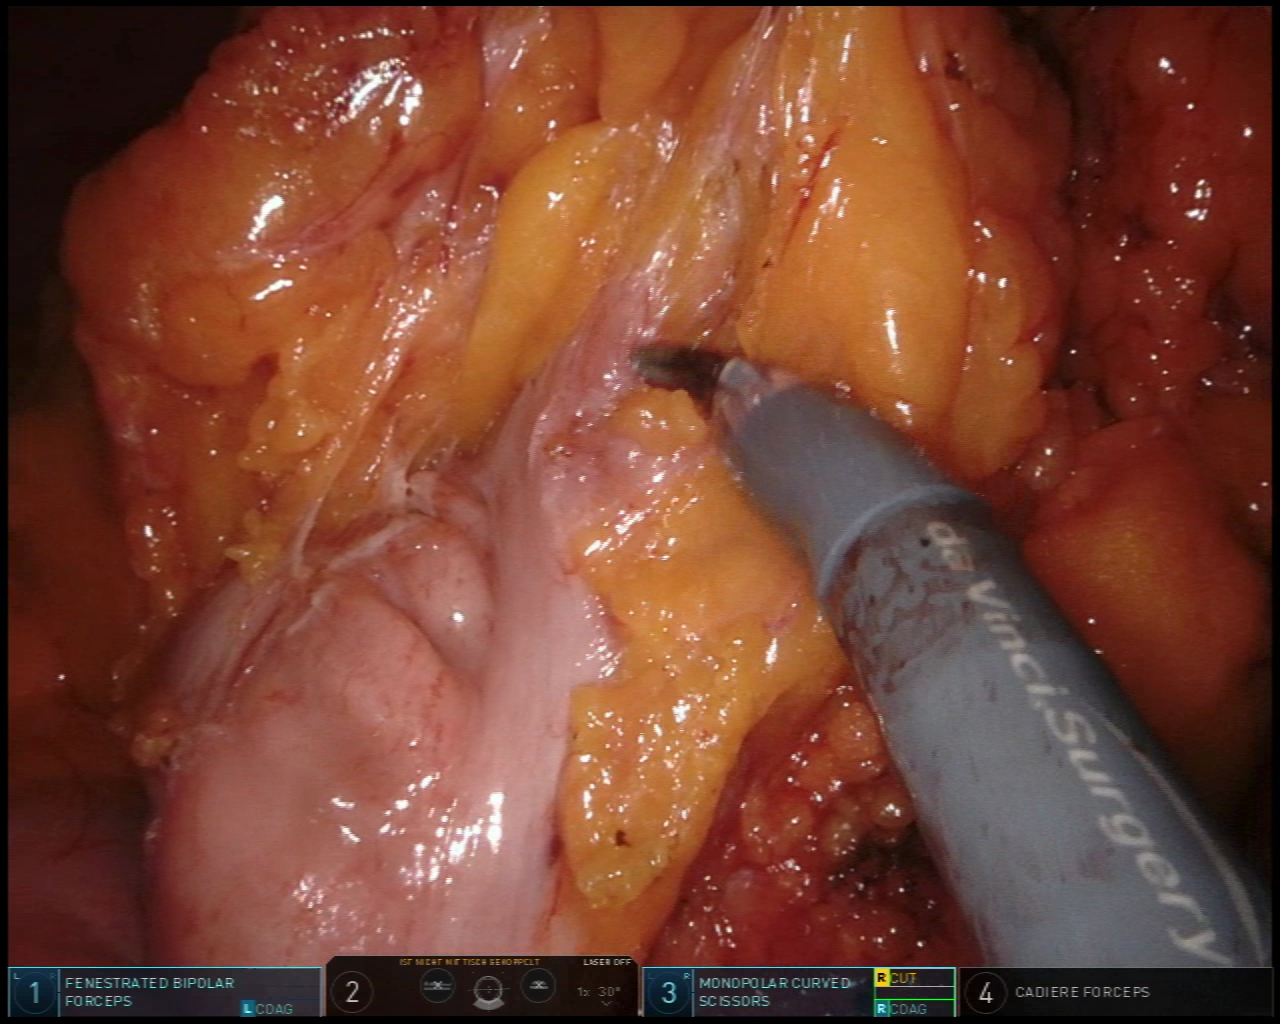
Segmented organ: colon
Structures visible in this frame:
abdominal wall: no
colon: yes
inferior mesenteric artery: no
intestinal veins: no
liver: no
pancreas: no
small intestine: no
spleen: no
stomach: no
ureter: no
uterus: no
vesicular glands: no